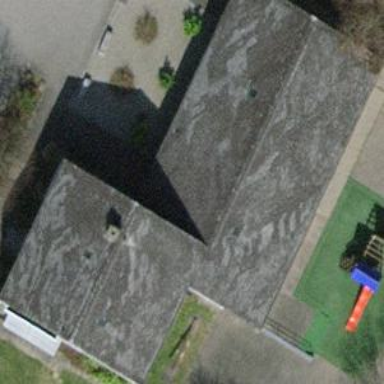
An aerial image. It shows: Kindergarten building.